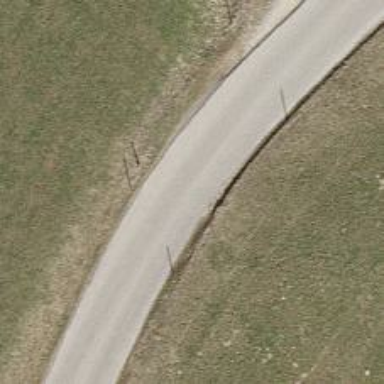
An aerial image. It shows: Unclassified road with asphalt surface.